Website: home-depot
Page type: delivery-shipping
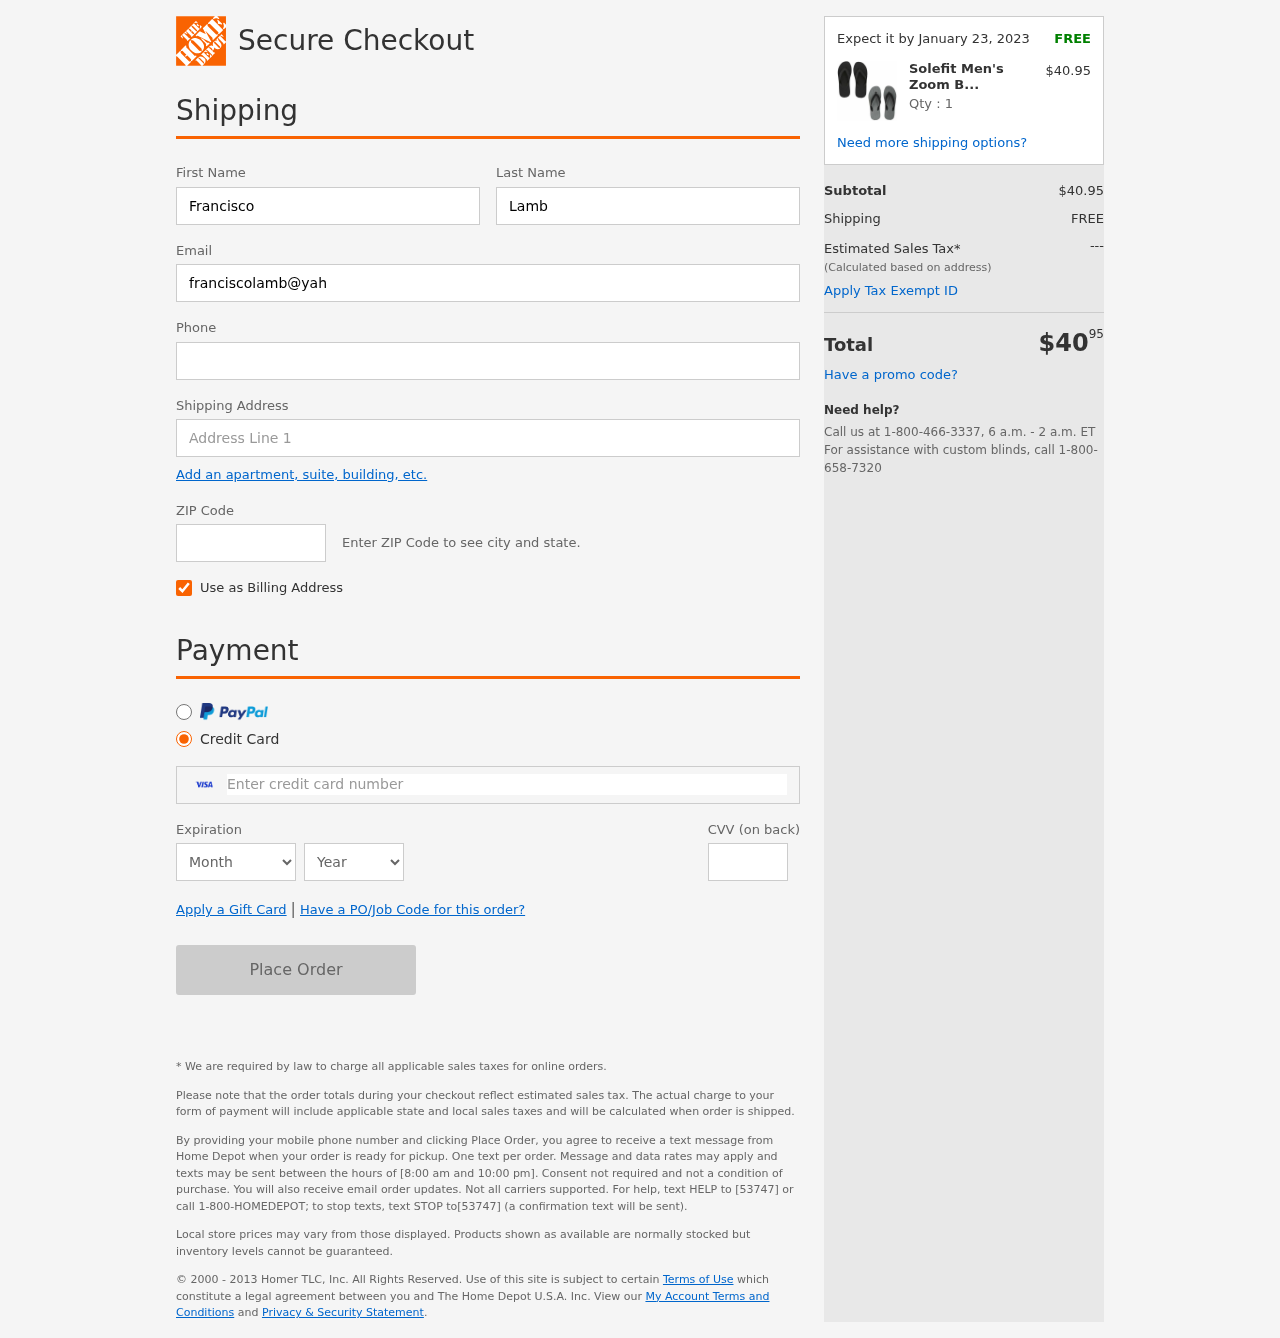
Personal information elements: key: PII_CARD_CVV
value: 331
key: PII_CARD_EXPIRY_MONTH
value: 02
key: PII_CARD_EXPIRY_YEAR
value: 28
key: PII_CARD_NUMBER
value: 4360 2755 4297 4823
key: PII_EMAIL
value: franciscolamb@yahoo.com
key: PII_FIRSTNAME
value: Francisco
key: PII_LASTNAME
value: Lamb
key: PII_PHONE
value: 7997992555
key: PII_POSTCODE
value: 87377
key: PII_STREET
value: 34575 Jennifer Stravenue
Product elements: key: PRODUCT1_NAME
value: Solefit Men's Zoom Black & Olive Flip-Flops Pack of 2-6 UK (40 EU) (SLFT-0101-0106)
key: PRODUCT1_PRICE
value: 40.95
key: PRODUCT1_QUANTITY
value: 1
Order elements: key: ORDER_DELIVERY_DATE
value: Expect it by January 23, 2023
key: ORDER_SUBTOTAL
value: $40.95
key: ORDER_SHIPPING_COST
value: FREE
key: ORDER_TOTAL
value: $4095